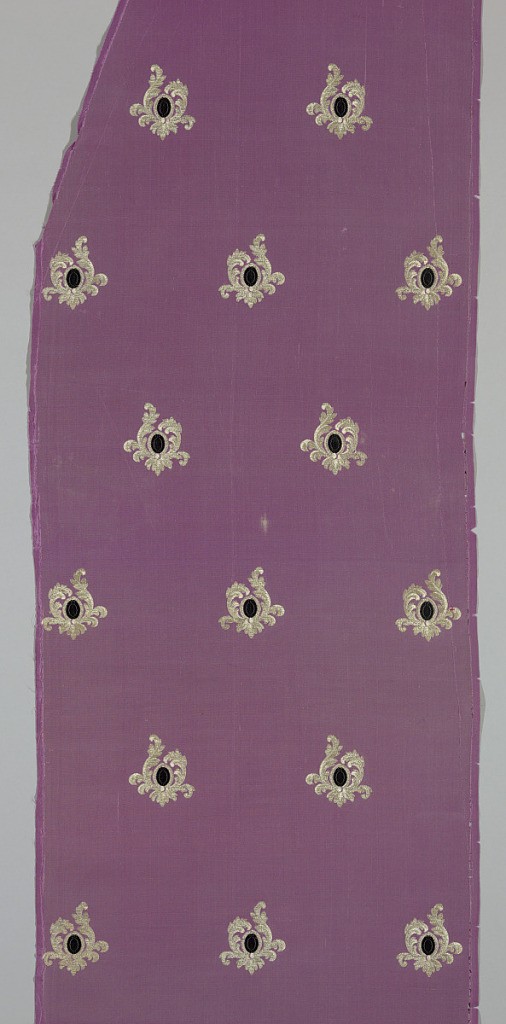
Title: Fragments
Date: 19th century
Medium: silk Technique: plain weave with discontinuous supplementary wefts (brocaded)
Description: Length of bright purple silk taffeta, brocaded with detached motifs in black and white on floral ground. Dyed with fuschine, the first stable synthetic dye.